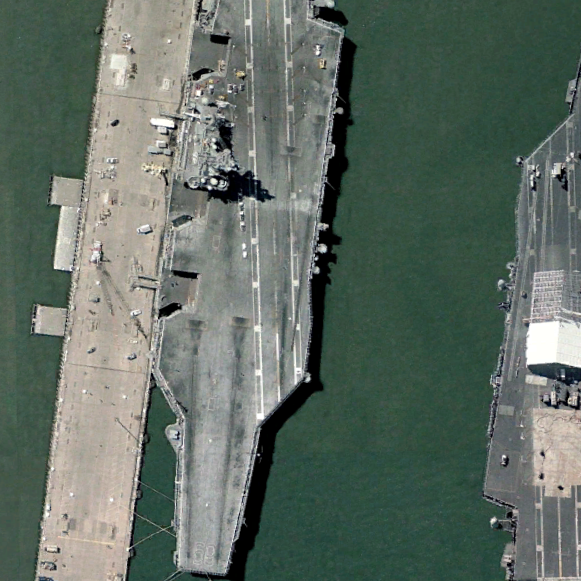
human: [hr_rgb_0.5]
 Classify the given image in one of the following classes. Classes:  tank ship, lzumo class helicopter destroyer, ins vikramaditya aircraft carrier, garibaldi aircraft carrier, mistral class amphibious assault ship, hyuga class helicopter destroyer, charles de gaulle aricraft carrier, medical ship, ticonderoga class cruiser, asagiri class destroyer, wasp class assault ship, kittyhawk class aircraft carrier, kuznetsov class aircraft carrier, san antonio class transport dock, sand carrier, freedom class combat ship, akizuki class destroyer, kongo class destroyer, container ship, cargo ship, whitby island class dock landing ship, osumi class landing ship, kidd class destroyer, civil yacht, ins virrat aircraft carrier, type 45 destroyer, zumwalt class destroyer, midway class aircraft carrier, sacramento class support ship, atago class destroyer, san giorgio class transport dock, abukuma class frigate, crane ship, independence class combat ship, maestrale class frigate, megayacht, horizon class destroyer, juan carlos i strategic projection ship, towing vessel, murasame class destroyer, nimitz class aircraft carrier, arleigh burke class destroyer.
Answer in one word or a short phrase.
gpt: Nimitz class aircraft carrier